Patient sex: M
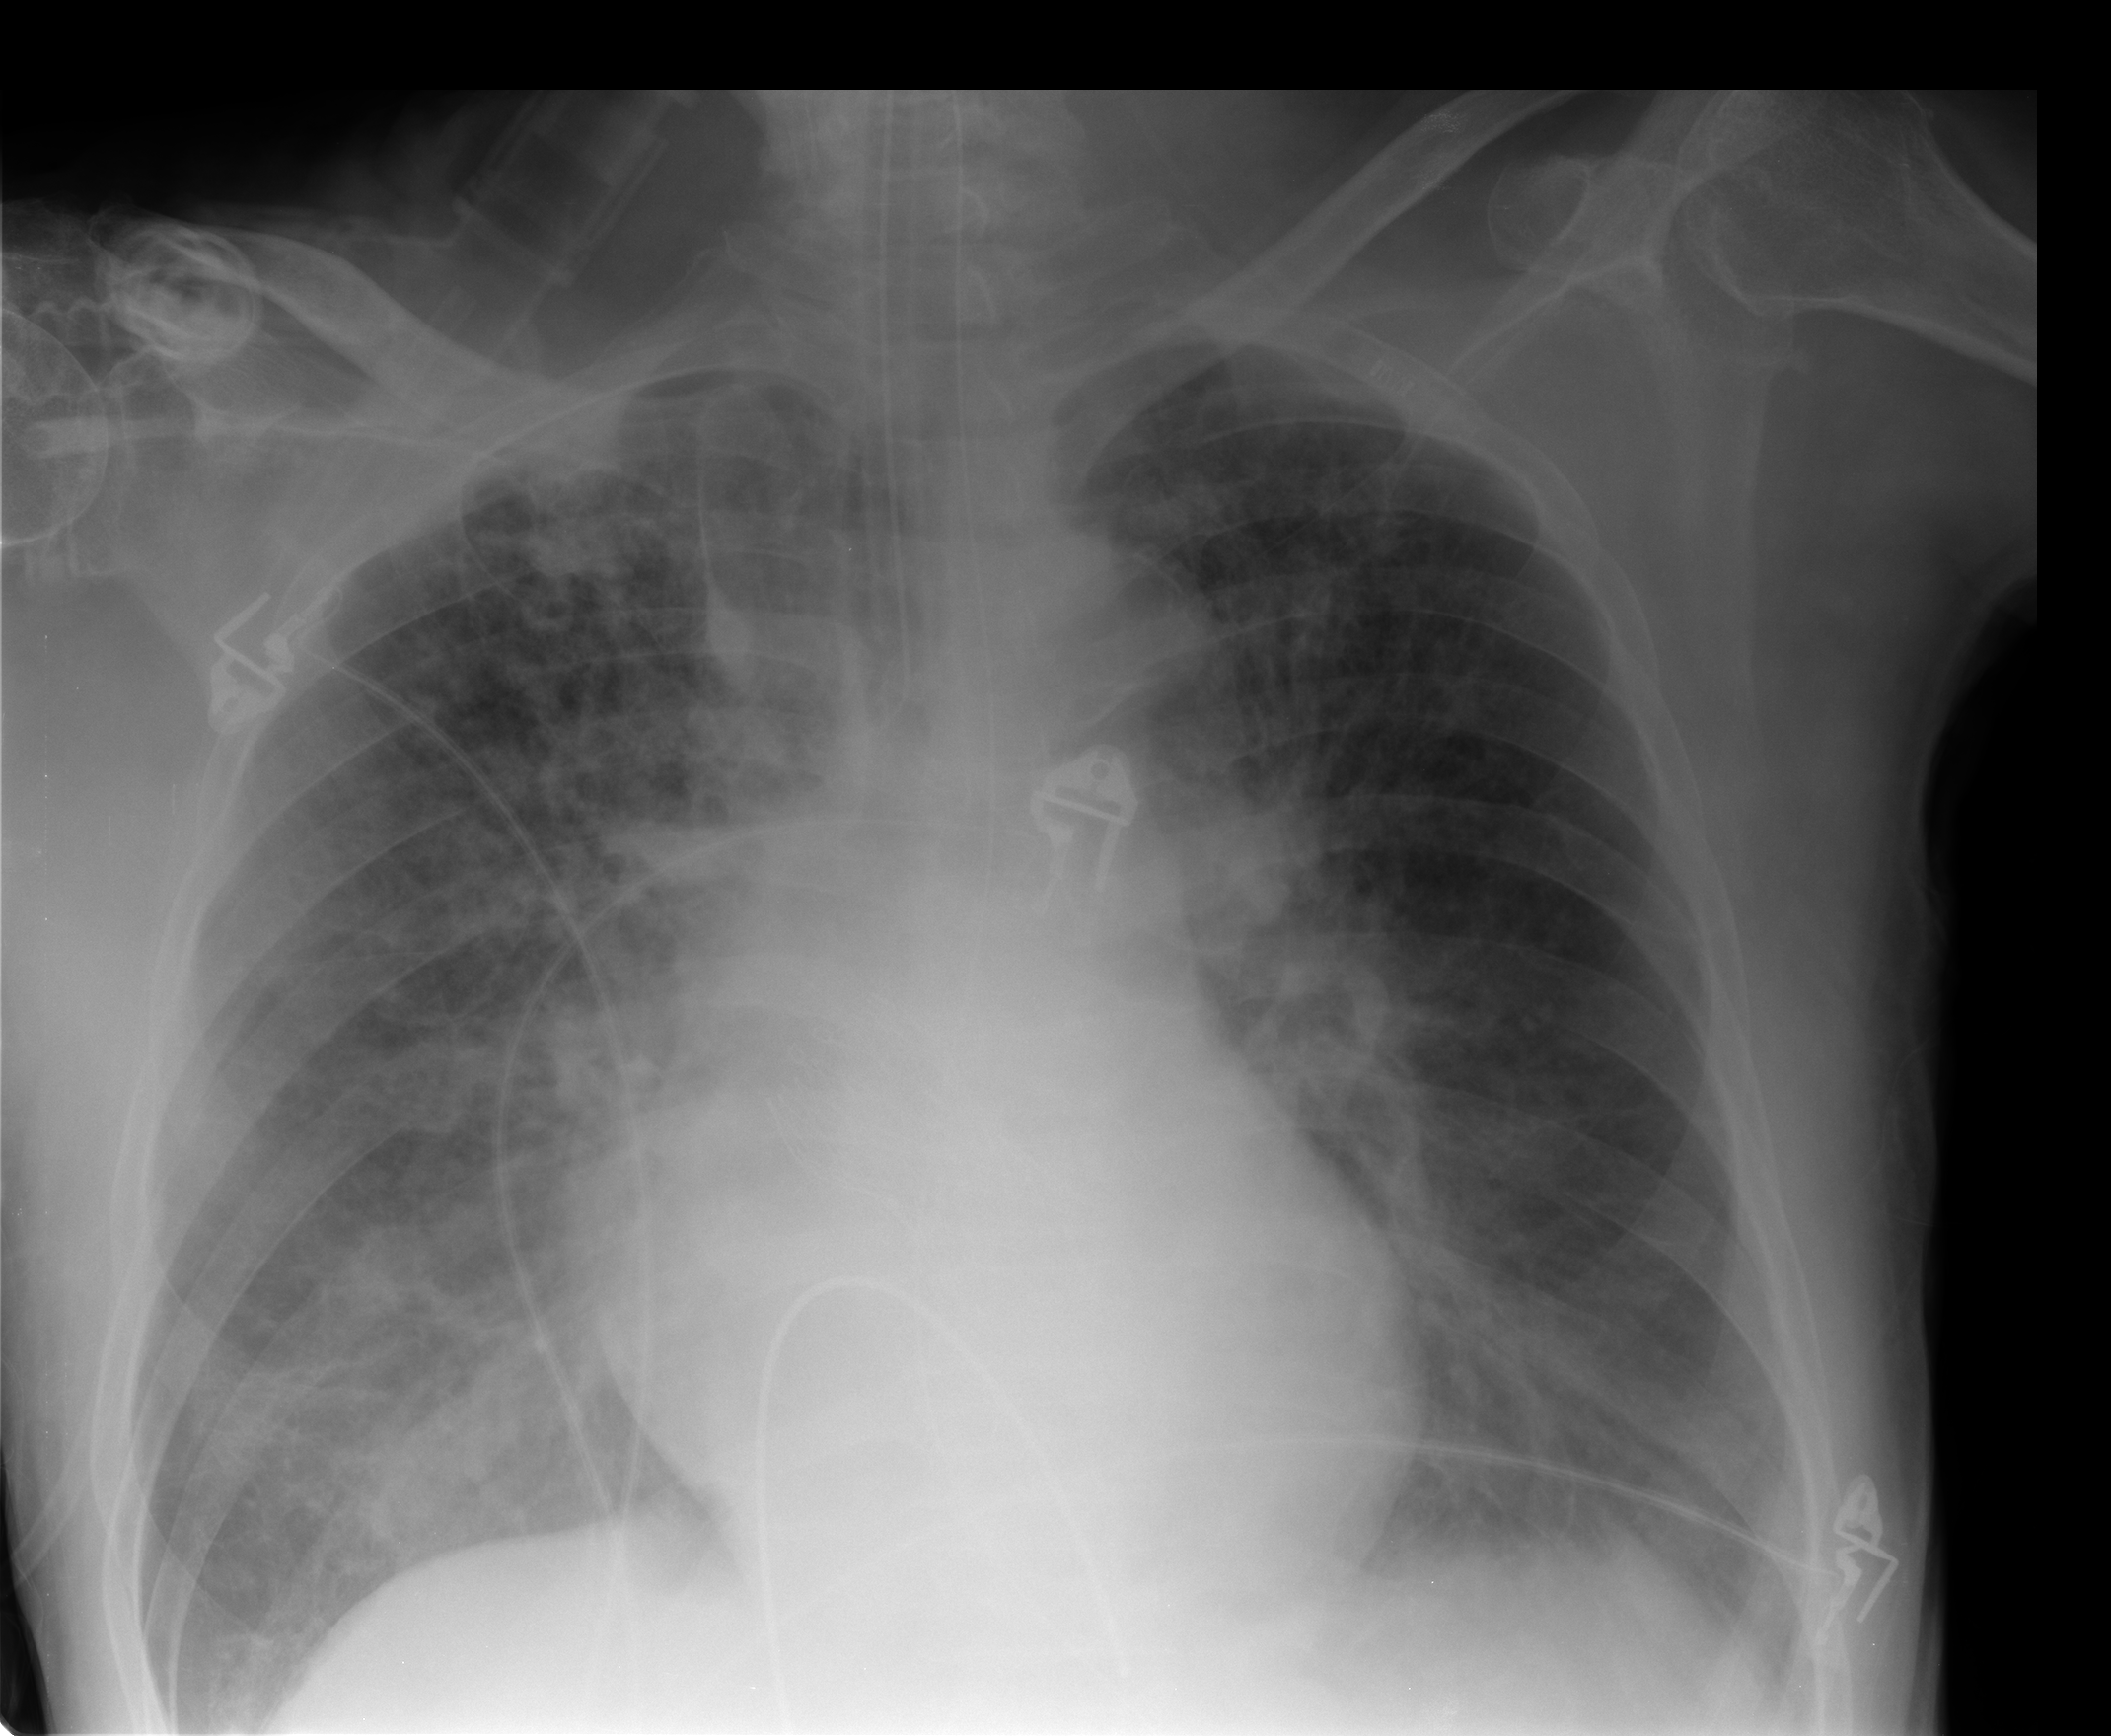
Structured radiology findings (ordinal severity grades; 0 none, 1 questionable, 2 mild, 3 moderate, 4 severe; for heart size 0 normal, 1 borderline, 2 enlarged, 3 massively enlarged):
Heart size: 1
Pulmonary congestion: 3
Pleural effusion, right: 0
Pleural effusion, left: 2
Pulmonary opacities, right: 3
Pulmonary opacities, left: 3
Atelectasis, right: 1
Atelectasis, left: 0